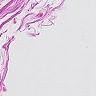
Metastatic tissue present: no